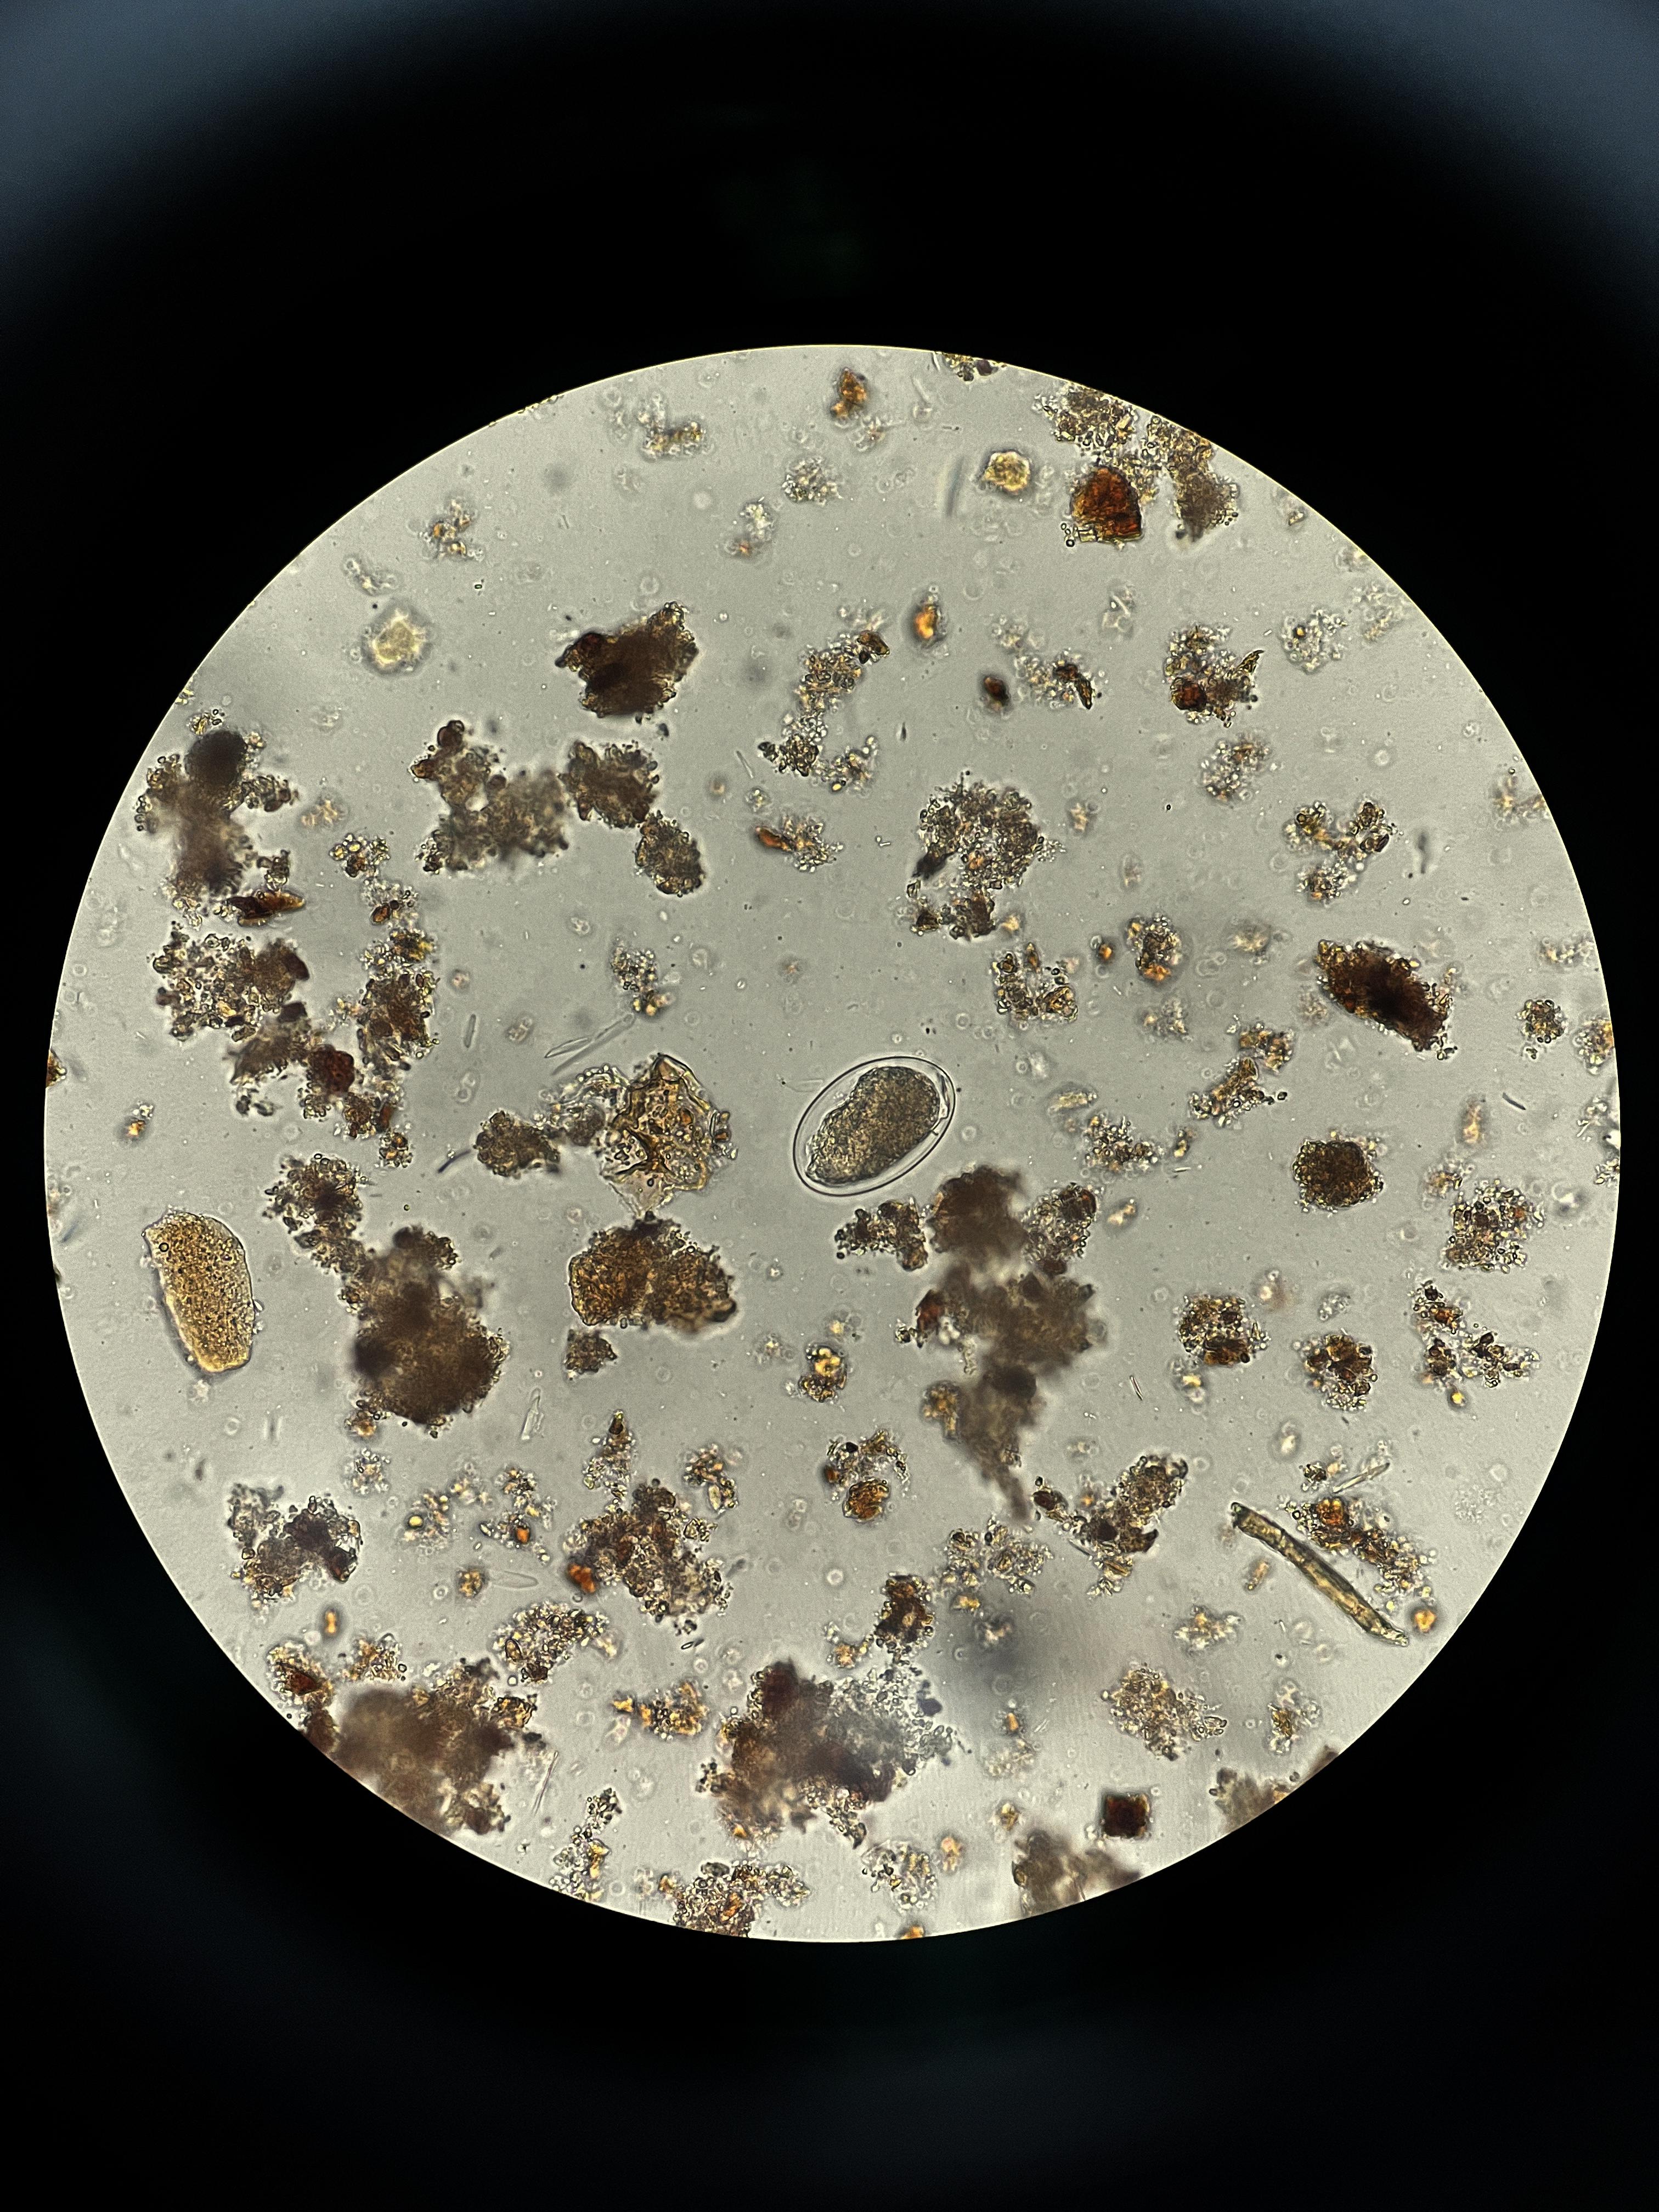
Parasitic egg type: Hookworm egg